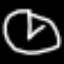
Label: clock